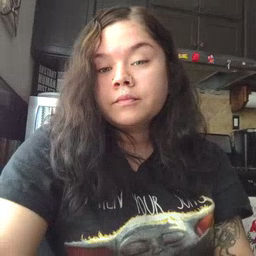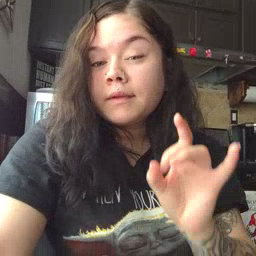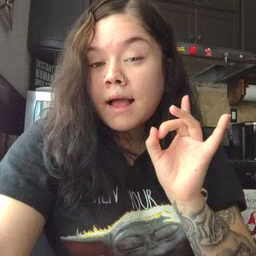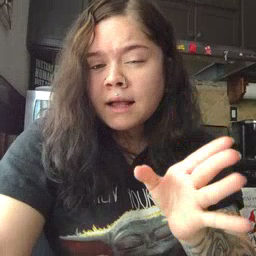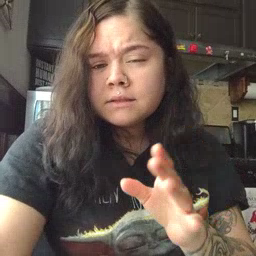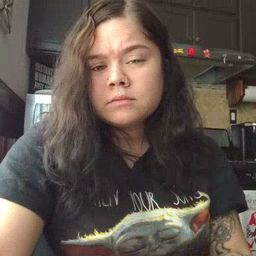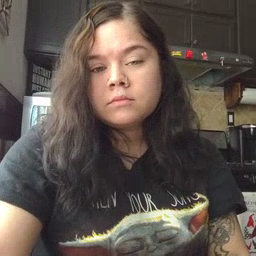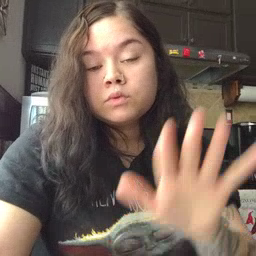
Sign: hate